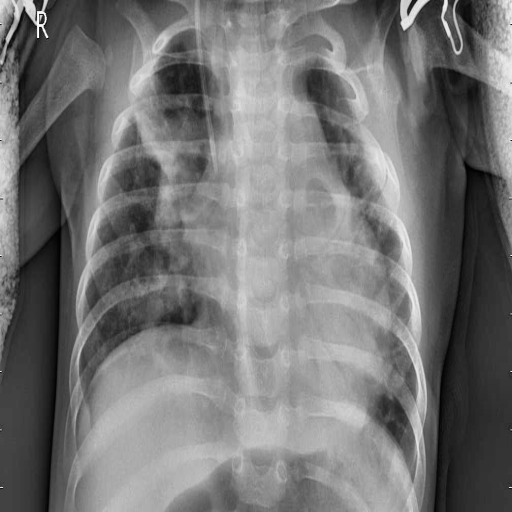
Finding: PNEUMONIA